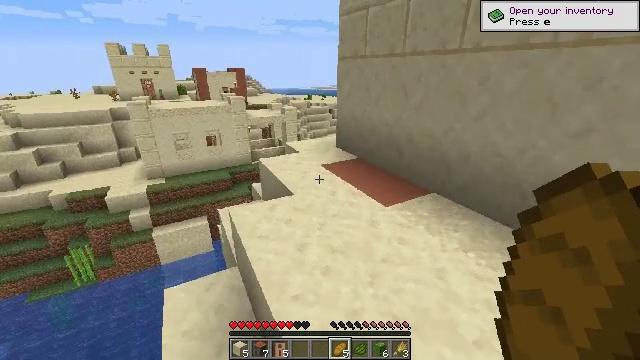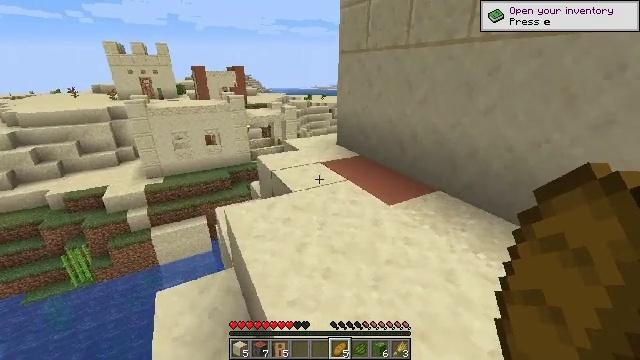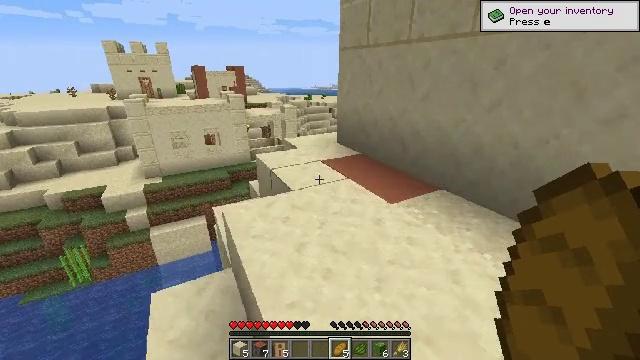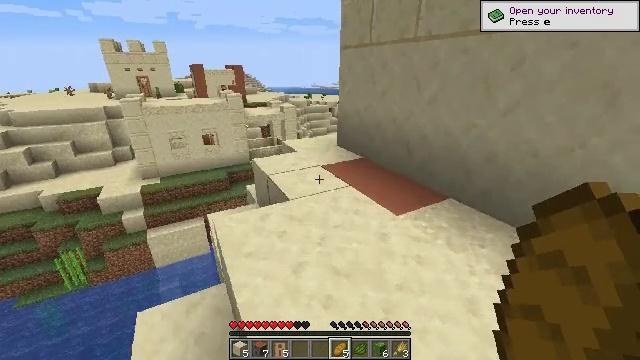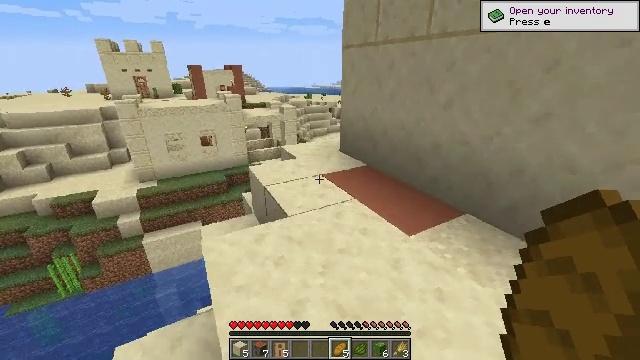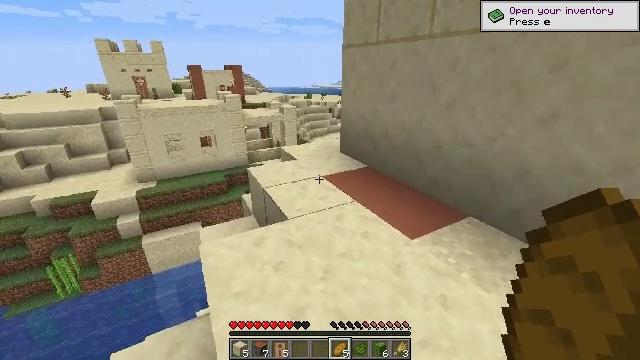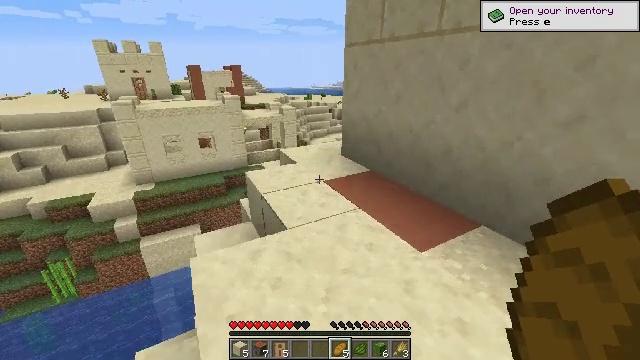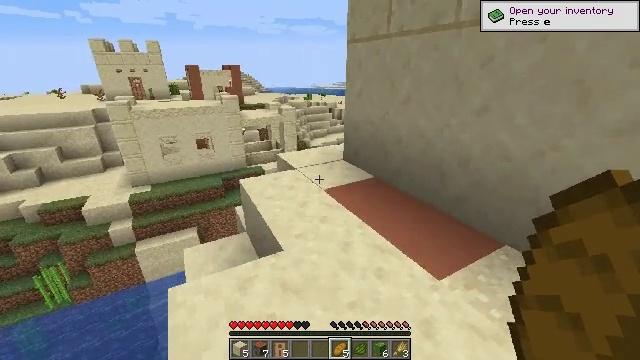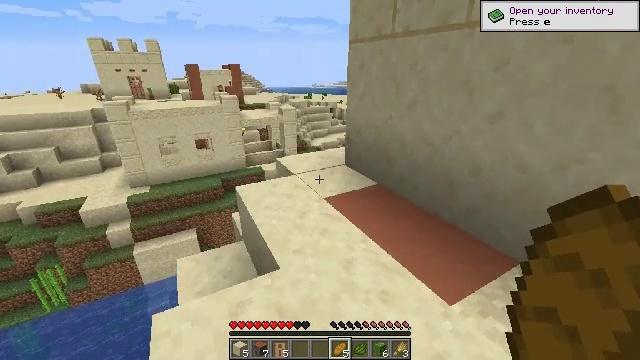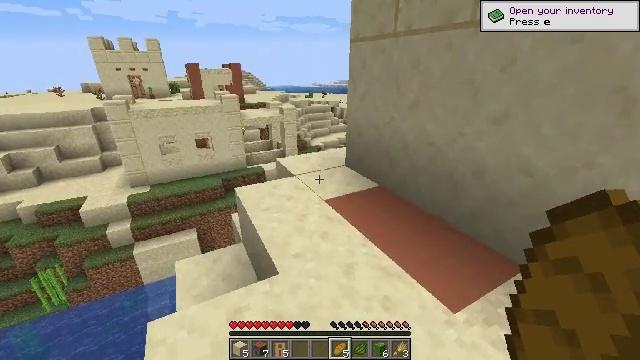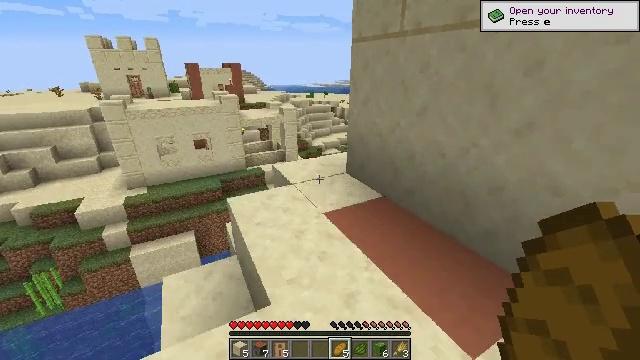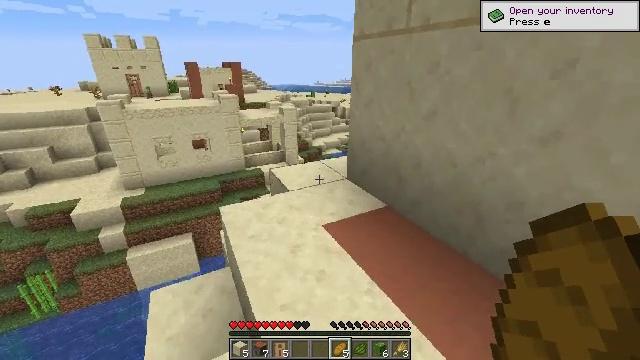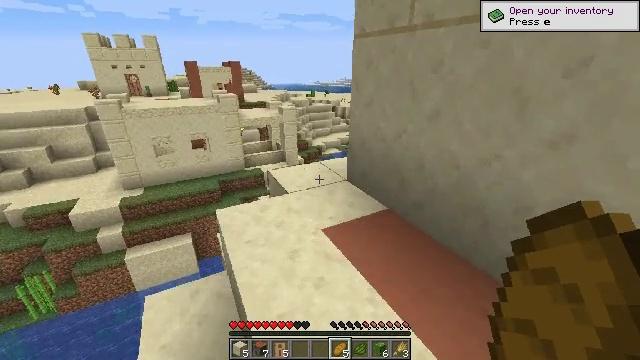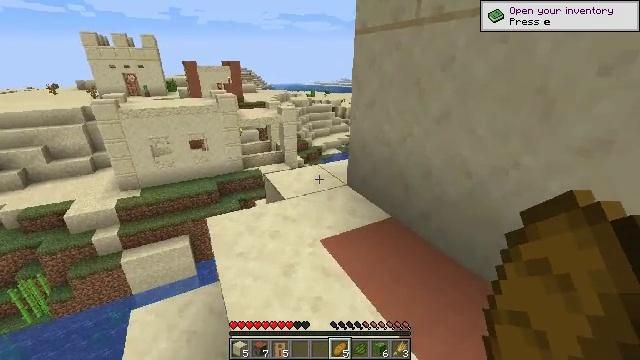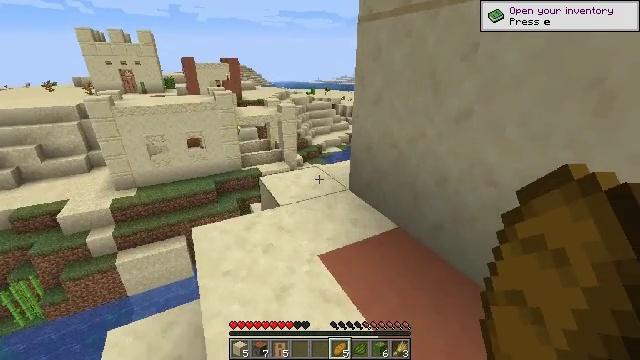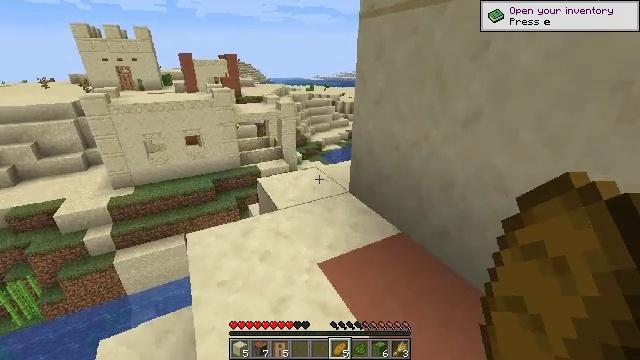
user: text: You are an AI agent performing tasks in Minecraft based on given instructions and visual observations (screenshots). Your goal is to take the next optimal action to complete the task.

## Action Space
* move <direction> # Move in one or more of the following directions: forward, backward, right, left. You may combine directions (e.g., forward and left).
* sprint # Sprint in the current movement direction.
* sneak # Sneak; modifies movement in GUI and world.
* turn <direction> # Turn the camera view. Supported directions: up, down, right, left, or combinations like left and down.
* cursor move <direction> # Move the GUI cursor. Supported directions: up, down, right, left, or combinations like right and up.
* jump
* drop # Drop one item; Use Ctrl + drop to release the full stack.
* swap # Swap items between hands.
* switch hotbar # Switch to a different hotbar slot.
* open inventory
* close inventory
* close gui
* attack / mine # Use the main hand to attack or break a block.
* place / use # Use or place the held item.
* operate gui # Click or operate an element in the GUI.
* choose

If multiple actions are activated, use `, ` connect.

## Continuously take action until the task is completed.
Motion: motion action
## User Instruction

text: Retrieve the lime bed from its current location.
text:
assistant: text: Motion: move forward
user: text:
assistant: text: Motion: move forward
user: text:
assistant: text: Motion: move forward
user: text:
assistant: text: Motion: move forward
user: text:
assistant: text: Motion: move forward
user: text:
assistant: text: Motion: move forward
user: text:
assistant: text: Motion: move forward
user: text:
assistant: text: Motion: move forward
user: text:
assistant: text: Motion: move forward
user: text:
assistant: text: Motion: move forward
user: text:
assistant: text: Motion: move forward
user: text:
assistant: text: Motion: move forward
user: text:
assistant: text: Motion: move forward
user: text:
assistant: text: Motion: move forward
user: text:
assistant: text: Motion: move forward
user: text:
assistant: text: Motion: move forward, turn down
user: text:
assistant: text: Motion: move forward, turn down
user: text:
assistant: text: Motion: move forward
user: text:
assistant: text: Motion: move forward
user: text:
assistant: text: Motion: move forward
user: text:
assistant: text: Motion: move forward
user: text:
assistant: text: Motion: move forward
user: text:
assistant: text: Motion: move forward, turn down
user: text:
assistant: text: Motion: move forward
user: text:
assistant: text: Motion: move forward
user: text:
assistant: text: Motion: move forward, turn right and down
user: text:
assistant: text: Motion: move forward, turn right and down
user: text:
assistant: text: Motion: move forward, turn right and down
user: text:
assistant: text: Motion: move forward, turn right and down
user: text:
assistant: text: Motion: move forward, turn right and down